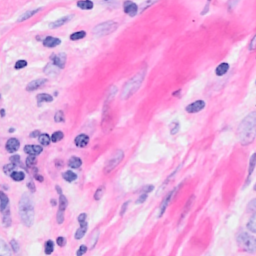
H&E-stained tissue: Breast